Field crop: maize
Growth stage: 2
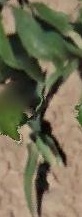
Species: maize